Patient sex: M
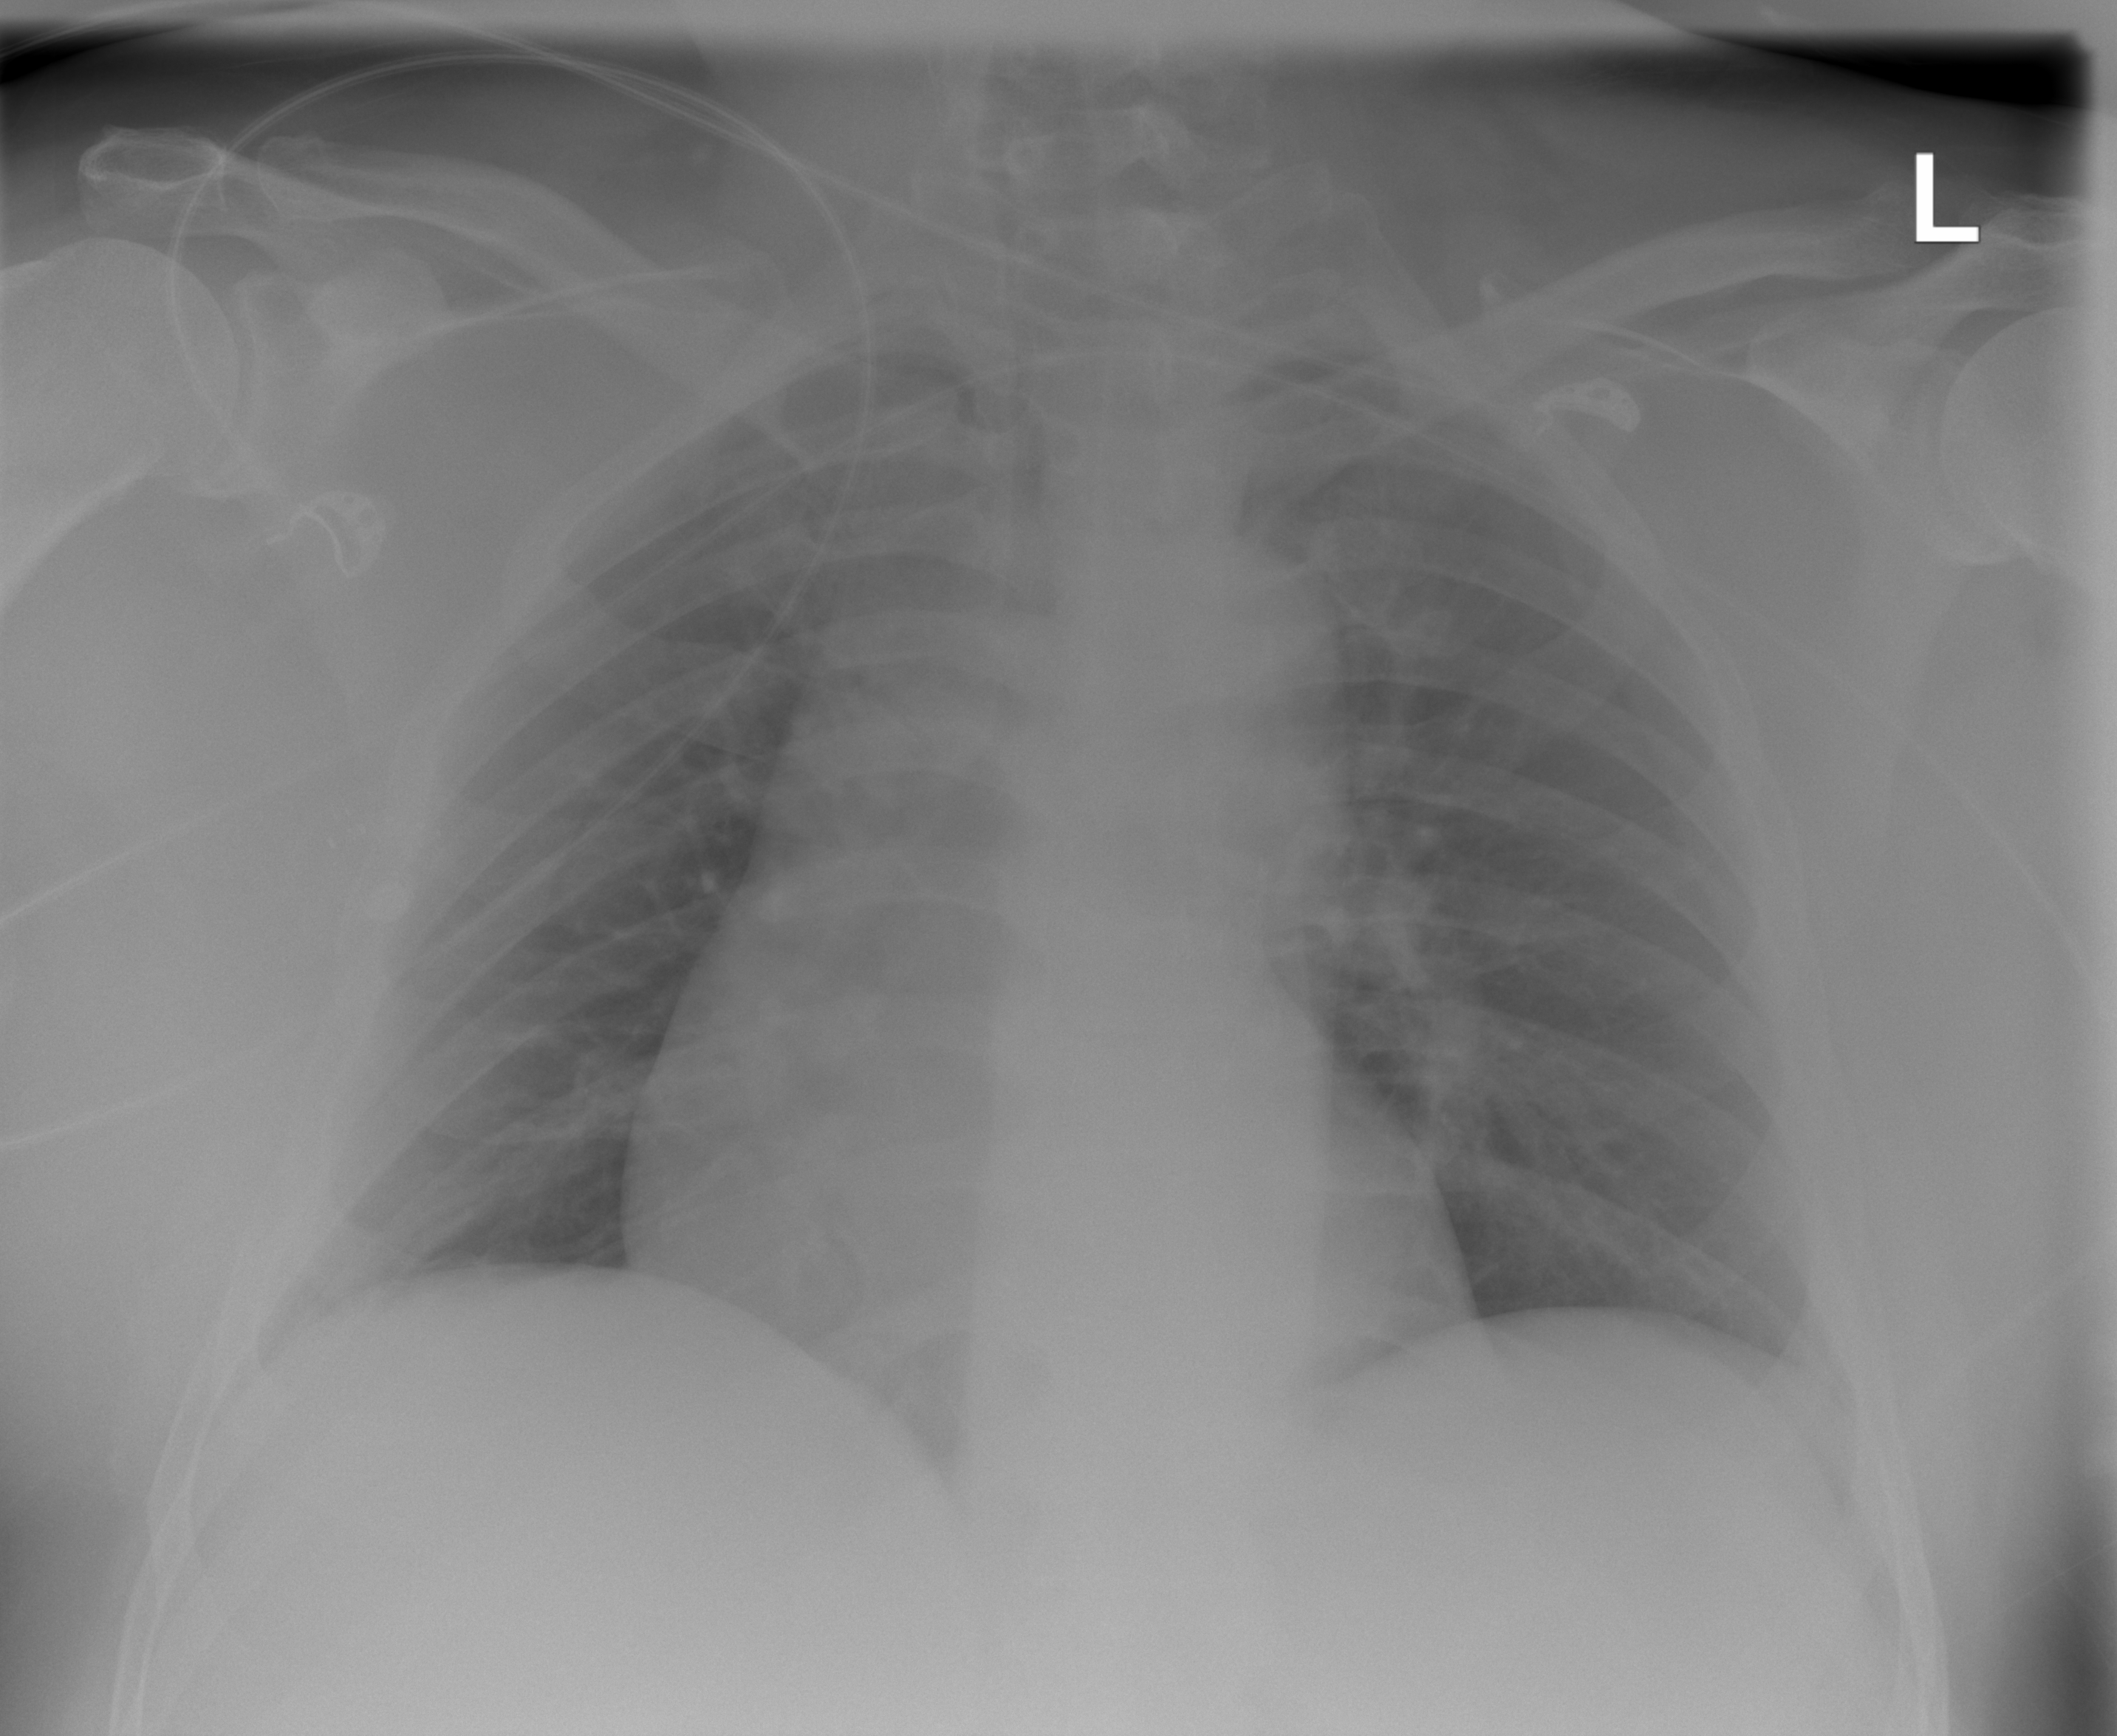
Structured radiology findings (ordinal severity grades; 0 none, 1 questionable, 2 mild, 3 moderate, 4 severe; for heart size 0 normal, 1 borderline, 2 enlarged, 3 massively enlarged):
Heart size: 1
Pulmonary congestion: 1
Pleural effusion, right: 0
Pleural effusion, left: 0
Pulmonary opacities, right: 0
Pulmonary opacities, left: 0
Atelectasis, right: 0
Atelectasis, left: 0